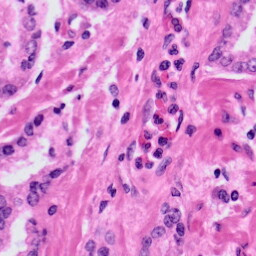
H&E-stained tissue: Prostate